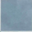
Piece: xx